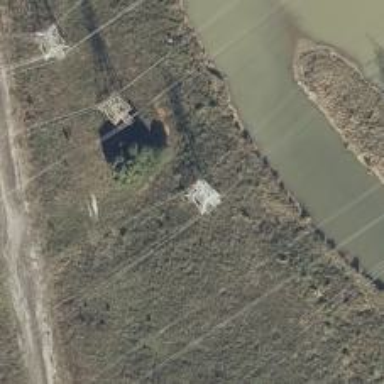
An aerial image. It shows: Power tower.